Aerial crown-view tile of a tropical tree (Barro Colorado Island, Panama), acquired 20250818:
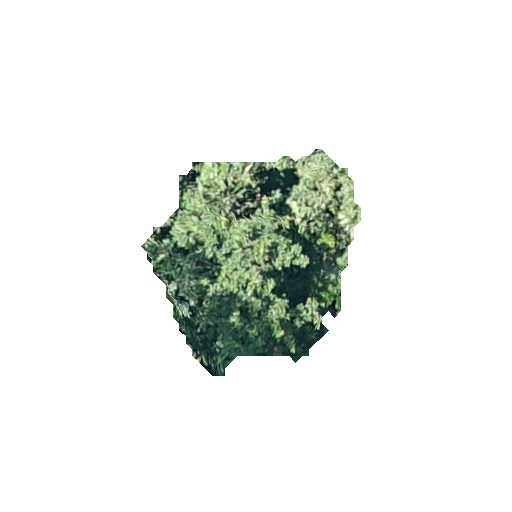
Species: Cavanillesia platanifolia
GBIF accepted scientific name: Cavanillesia platanifolia
Crown area: 48.459 m²